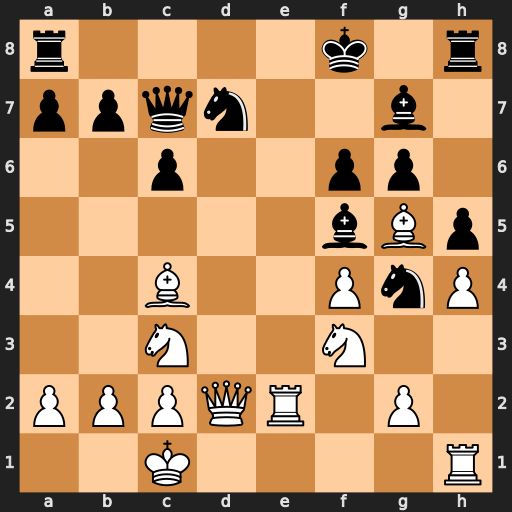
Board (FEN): r4k1r/ppqn2b1/2p2pp1/5bBp/2B2PnP/2N2N2/PPPQR1P1/2K4R
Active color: w
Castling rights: -
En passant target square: -
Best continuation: Rhe1 fxg5 Re7